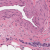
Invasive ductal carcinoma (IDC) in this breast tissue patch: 1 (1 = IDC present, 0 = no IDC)